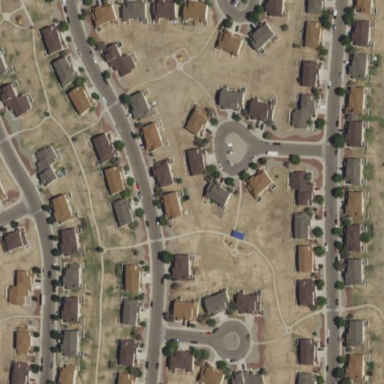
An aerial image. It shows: Residential area within neighborhood.